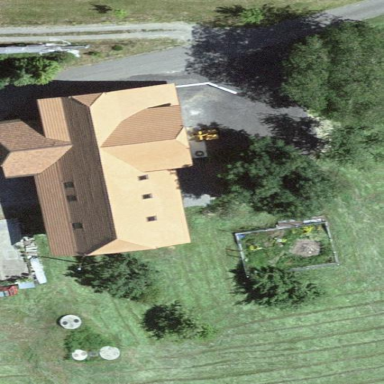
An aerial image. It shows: Farm building.